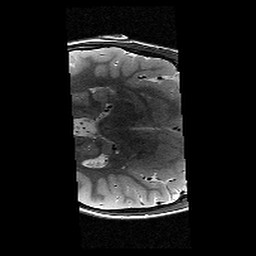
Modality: T2w
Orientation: axial
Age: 11
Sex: male
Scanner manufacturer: siemens
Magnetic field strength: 3 T
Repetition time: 8.46 s
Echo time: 0.067 s